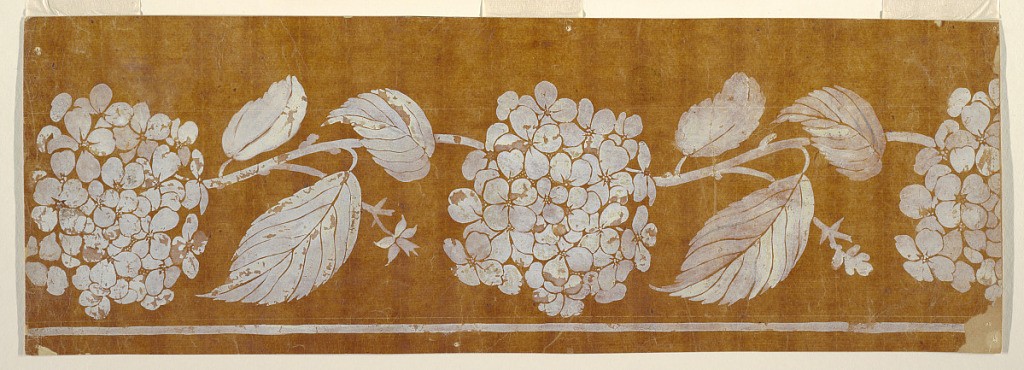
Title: Design for an Embroidered or Woven Horizontal Border of the "Fabrique de St. Ruf," Unfinished
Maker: Fabrique de Saint Ruf, Lyon, France
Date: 1805–1815
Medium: Incised line, pen and ink, brush and white gouache on glazed tracing paper
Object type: Drawing
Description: A slightly undulated bough with a cluster of flowers, three leaves and a blossom over a stripe. Somewhat over two repeats are shown.